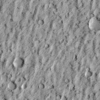
Label: not_dusty